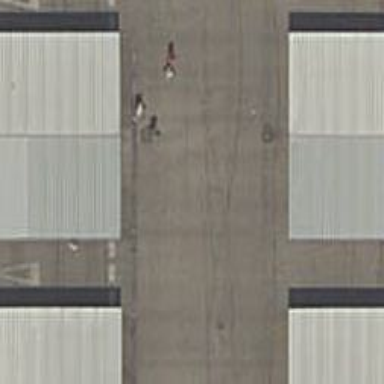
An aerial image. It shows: Parking aisle designated as service road.